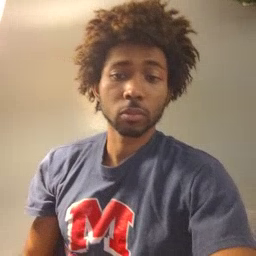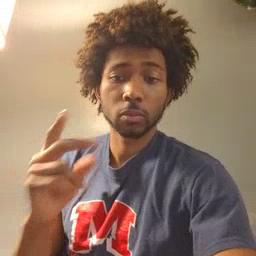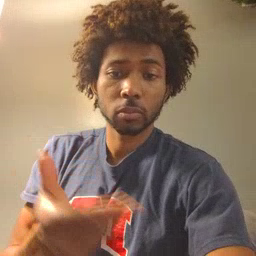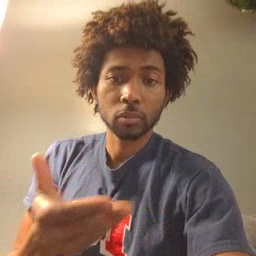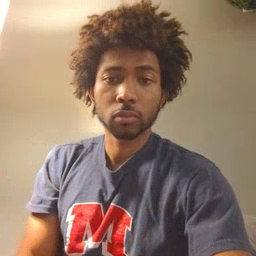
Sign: puppy